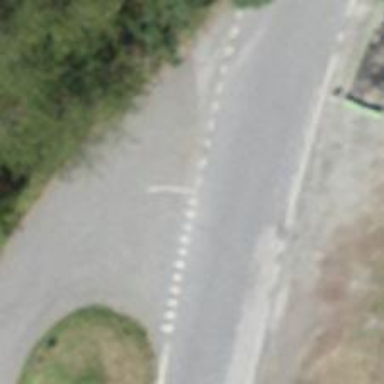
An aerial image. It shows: Road with "give way" sign.